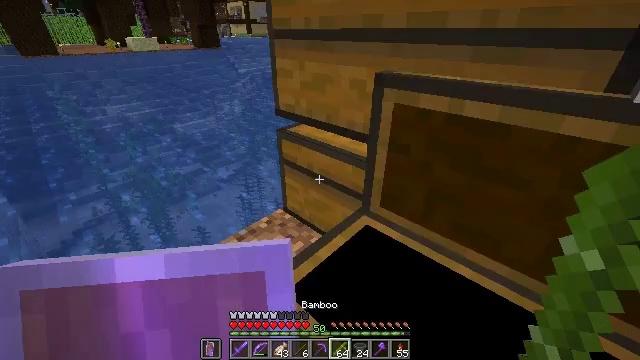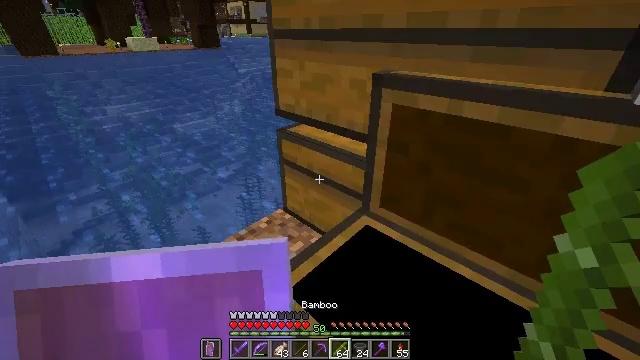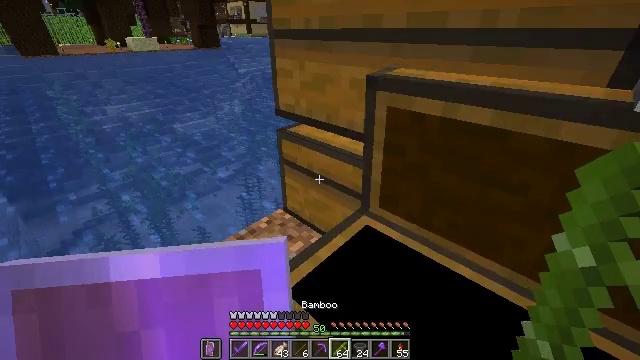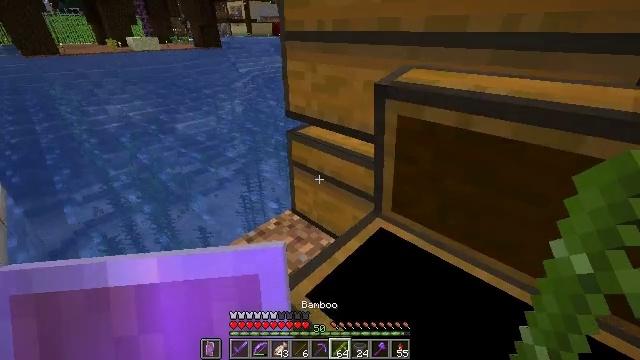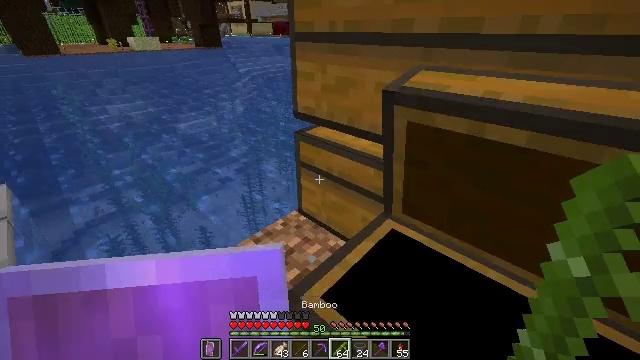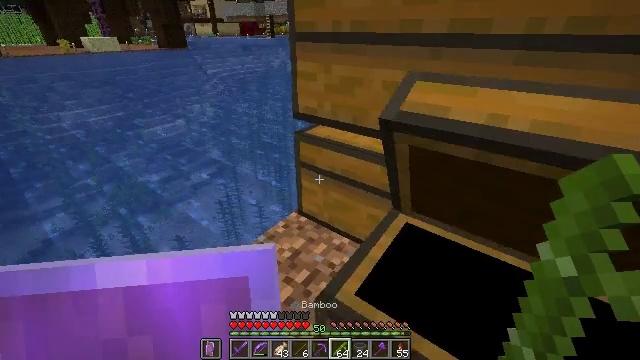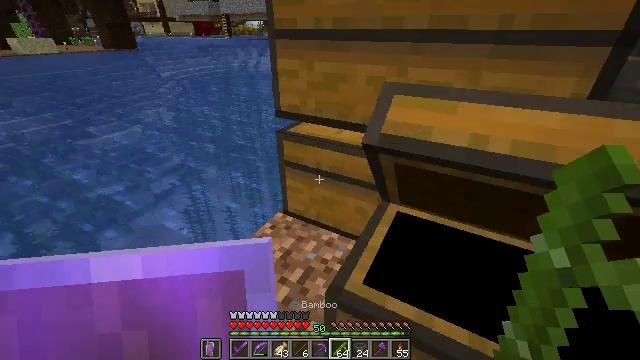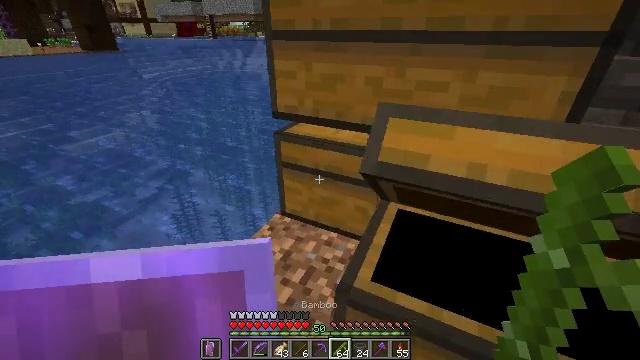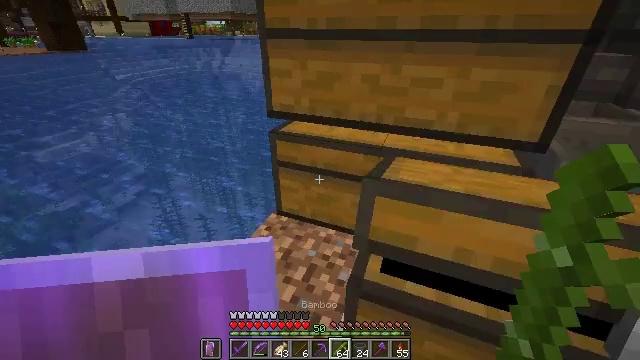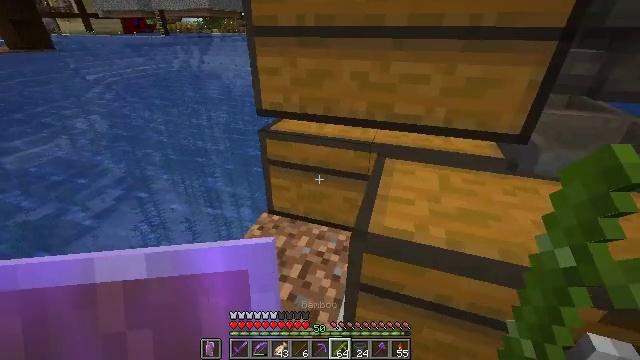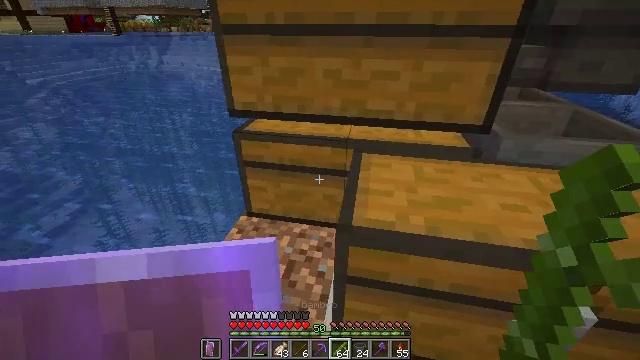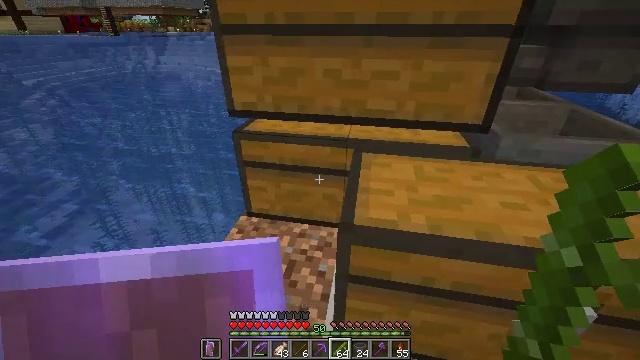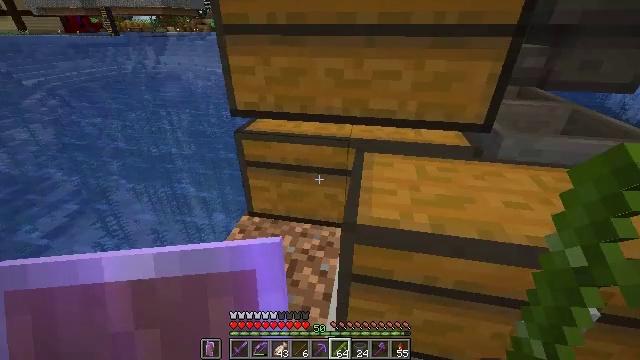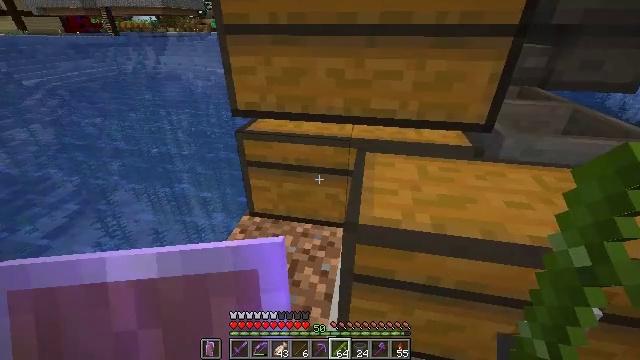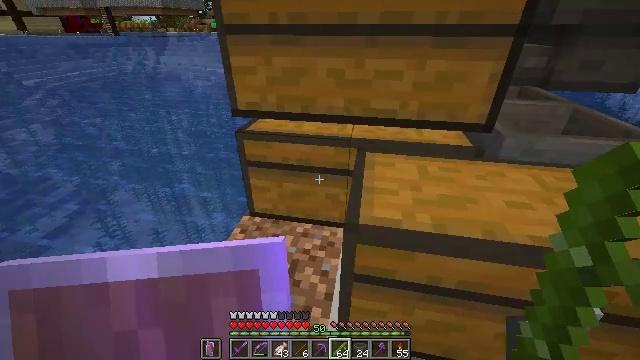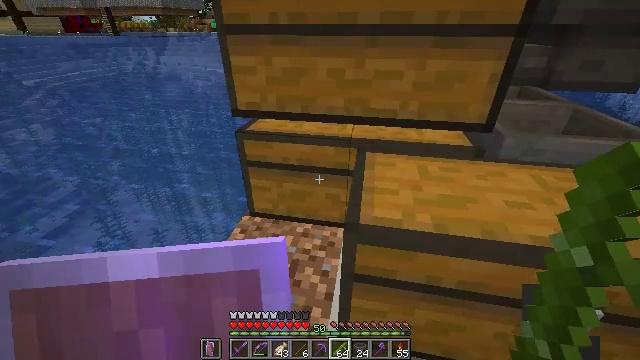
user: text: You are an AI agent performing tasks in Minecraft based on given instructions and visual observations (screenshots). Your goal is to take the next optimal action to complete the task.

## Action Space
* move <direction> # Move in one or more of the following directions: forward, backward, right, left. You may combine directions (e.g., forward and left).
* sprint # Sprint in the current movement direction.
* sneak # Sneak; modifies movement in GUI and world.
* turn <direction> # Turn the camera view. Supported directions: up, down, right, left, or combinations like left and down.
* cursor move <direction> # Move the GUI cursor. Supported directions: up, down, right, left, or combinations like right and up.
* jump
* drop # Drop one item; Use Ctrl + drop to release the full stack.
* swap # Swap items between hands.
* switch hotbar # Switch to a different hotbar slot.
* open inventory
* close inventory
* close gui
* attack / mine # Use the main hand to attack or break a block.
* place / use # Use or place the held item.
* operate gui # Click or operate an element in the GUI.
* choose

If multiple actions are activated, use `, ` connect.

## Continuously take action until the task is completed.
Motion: motion action
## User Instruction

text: Attack the chest to pick it up.
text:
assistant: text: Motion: no_op
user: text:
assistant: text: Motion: no_op
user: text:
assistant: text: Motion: move left
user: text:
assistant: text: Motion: move left
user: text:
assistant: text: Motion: move left, turn right
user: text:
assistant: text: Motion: move left, turn right
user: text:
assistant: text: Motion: turn right
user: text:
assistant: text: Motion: turn right
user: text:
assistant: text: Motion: turn right
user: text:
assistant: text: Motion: turn right
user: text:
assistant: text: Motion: no_op
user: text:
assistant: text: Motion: no_op
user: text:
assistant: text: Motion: no_op
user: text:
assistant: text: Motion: no_op
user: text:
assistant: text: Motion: use / place
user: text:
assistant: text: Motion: use / place
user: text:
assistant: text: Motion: no_op
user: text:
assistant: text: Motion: no_op
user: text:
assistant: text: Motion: no_op
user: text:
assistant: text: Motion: no_op
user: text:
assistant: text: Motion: no_op
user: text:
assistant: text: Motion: turn right and down
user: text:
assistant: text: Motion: turn right and down
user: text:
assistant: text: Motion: turn right and down
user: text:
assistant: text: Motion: no_op
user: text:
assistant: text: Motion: no_op
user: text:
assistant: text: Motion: no_op
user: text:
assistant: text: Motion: no_op
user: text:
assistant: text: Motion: no_op
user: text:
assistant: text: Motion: no_op